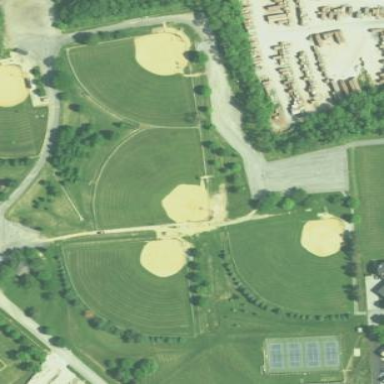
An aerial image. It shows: Softball pitch used for baseball games.